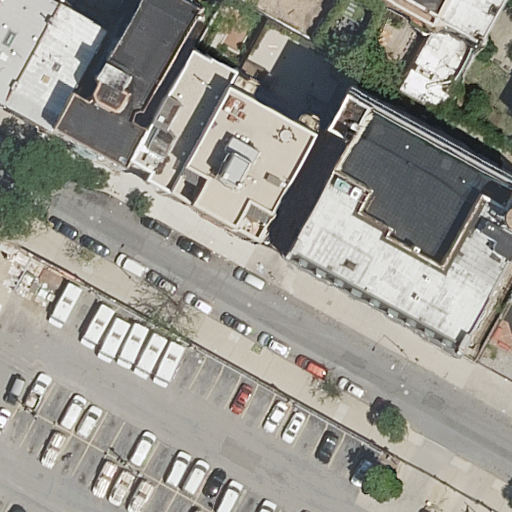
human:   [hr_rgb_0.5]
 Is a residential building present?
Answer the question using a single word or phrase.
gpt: yes

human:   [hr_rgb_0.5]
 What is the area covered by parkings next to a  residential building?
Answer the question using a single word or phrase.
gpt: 996m2

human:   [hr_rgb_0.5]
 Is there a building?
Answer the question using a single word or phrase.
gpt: yes

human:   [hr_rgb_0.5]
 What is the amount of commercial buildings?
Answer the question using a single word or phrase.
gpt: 0

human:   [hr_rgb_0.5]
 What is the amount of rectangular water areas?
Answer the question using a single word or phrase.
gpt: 0

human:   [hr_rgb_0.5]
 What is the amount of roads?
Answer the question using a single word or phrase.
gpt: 4

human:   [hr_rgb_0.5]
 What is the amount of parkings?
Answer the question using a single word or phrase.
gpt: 1

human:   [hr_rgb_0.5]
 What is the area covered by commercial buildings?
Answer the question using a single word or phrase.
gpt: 0m2

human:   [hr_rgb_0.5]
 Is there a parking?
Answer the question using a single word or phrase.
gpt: yes

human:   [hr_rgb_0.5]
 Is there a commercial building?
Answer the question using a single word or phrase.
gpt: no

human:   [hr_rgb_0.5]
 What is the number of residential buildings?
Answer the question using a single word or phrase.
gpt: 9

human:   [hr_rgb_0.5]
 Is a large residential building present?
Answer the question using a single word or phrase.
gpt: yes

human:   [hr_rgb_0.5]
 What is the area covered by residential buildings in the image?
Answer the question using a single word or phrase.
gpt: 2104m2

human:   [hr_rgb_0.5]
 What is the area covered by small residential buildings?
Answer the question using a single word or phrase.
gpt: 219m2

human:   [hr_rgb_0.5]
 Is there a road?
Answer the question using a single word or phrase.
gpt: yes

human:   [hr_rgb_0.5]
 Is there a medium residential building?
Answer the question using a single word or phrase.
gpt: yes

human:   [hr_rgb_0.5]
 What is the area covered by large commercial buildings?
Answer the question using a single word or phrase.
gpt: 0m2

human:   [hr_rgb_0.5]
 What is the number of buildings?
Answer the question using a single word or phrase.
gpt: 9

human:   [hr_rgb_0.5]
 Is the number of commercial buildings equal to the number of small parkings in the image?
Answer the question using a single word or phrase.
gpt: yes

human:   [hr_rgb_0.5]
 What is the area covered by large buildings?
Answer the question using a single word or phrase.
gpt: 795m2

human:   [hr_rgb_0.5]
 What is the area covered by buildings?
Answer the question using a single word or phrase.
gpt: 2104m2

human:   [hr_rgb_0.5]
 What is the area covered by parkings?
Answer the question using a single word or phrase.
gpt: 996m2

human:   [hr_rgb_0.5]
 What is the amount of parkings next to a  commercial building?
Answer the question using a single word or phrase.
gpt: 0

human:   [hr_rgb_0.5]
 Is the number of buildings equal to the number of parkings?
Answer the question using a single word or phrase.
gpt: no

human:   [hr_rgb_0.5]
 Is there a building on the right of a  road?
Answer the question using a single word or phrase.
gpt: yes

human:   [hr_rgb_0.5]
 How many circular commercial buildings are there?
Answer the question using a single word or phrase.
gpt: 0

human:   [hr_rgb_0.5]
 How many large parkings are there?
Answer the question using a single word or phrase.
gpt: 1

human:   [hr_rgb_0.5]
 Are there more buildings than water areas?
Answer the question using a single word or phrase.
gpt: yes

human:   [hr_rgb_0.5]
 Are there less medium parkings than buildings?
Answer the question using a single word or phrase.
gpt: yes

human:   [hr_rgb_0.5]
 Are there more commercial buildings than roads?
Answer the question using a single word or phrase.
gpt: no

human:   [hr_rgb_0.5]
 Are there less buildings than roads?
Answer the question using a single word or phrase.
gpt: no

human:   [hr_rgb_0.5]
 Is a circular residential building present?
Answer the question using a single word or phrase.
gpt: no

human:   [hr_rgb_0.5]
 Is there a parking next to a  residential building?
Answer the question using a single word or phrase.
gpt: yes

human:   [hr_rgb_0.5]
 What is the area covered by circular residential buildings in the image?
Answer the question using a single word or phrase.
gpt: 0m2

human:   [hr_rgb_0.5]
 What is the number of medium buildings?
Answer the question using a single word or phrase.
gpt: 4

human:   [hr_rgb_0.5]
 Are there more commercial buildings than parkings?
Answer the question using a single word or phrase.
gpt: no

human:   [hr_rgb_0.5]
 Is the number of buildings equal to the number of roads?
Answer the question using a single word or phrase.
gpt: no

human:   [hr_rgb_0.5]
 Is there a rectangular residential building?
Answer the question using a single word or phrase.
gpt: yes

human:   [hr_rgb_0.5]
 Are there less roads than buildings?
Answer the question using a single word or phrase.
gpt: yes

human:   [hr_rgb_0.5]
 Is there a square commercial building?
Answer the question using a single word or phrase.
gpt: no

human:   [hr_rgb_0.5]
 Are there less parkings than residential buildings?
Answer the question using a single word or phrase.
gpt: yes

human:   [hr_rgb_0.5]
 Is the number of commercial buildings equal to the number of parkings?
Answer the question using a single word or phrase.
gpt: no

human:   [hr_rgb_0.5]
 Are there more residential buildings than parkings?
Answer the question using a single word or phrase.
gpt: yes

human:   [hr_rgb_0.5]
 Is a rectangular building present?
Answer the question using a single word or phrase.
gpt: yes

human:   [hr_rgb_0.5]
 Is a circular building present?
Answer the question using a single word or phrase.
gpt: no

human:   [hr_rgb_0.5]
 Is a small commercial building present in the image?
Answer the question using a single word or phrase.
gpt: no

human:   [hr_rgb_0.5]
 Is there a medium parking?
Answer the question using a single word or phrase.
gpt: no

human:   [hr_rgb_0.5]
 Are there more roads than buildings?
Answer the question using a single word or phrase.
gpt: no

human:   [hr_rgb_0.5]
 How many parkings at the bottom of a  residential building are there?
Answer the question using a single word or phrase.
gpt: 1

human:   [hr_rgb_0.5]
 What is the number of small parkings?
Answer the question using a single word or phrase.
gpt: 0

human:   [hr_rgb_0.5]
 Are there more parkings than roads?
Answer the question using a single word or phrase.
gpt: no

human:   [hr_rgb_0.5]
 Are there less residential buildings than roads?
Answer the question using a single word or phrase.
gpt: no

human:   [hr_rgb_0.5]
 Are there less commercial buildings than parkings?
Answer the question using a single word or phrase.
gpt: yes

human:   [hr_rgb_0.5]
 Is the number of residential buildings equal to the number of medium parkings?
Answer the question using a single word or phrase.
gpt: no

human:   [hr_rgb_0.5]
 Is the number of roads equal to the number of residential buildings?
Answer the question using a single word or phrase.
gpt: no

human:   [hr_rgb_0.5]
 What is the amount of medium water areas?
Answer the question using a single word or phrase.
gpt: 0

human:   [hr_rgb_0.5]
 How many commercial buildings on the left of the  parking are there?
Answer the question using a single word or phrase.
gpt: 0

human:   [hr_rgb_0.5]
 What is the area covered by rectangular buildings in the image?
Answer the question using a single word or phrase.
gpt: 608m2

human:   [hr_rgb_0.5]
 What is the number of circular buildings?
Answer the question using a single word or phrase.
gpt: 0

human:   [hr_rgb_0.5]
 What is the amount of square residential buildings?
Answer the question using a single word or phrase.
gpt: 0

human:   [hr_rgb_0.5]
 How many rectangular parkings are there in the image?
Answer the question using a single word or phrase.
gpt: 1

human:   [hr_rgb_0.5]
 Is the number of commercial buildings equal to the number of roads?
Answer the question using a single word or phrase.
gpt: no

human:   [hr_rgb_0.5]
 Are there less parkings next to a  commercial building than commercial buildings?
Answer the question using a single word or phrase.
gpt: no

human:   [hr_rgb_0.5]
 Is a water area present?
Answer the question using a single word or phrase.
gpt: no